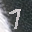
Label: 7